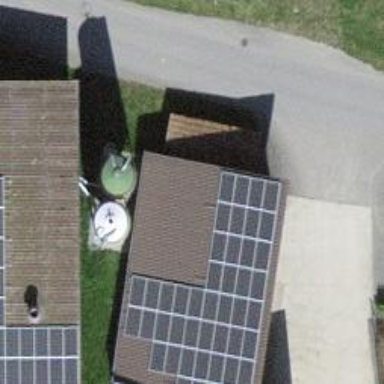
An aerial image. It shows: Solar power generator using photovoltaic panels.